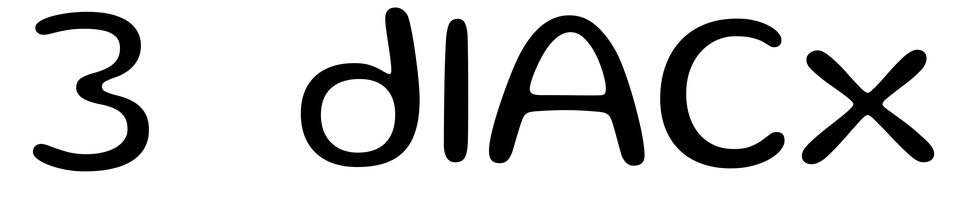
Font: Gluten_Light